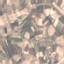
Label: PermanentCrop